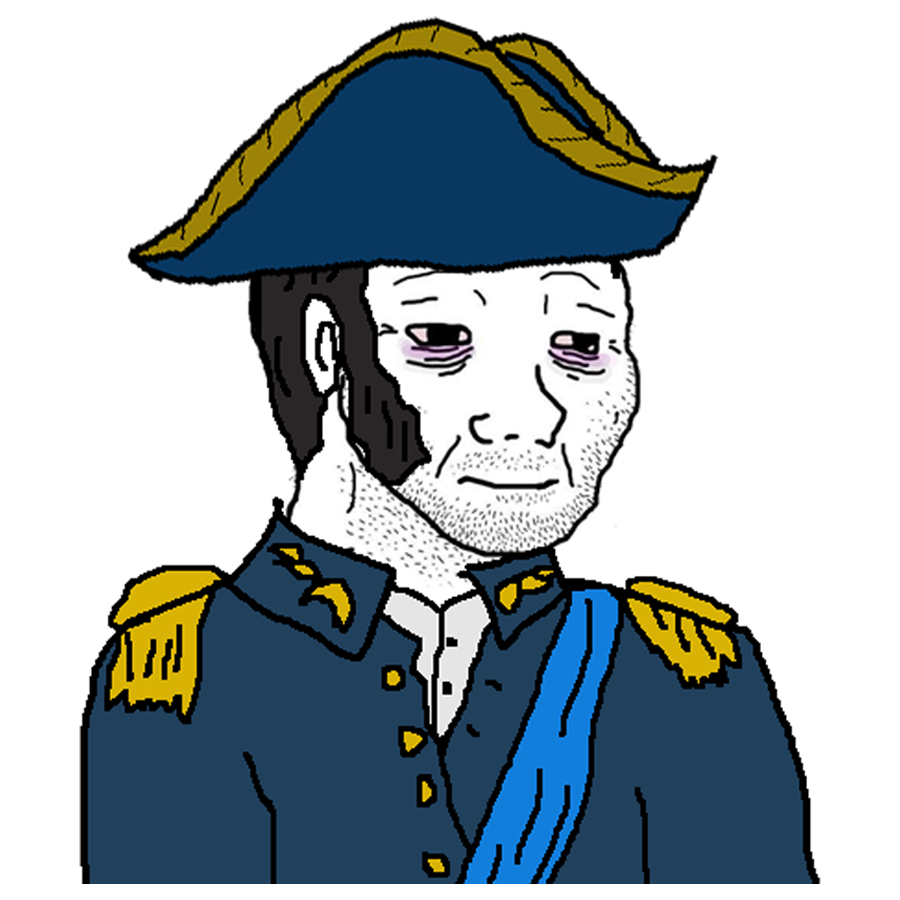
Label: 5_Doomer